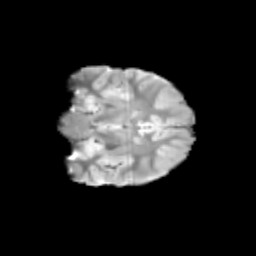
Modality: T2w
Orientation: coronal
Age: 10
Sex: female
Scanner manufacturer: siemens
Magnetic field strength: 3 T
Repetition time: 3.8 s
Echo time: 0.07 s